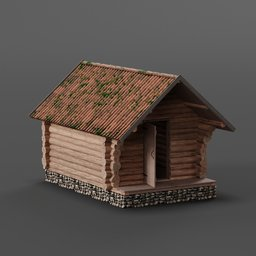
Label: architecture